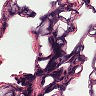
Metastatic tissue present: no